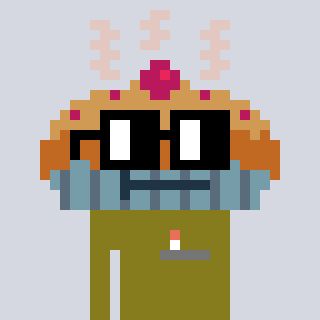
a pixel art character with square black glasses, a pie-shaped head and a gunk-colored body on a cool background